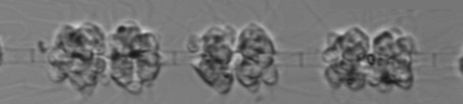
Label: Leptocylindrus_mediterraneus